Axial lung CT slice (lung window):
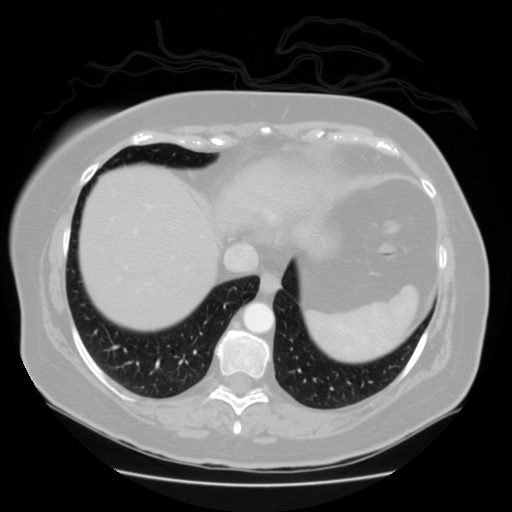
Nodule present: no